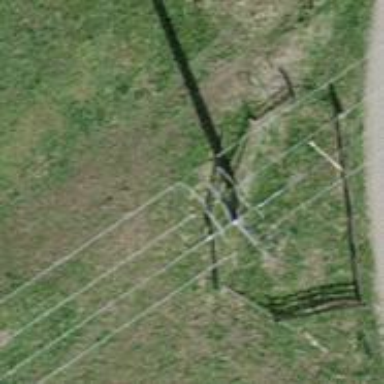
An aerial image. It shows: Three cables of power line.